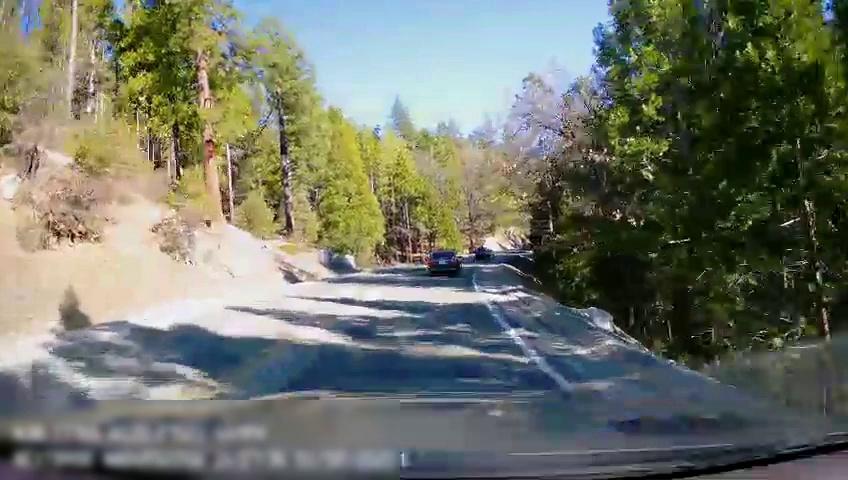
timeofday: Day
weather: Sunny
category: Drivable Space
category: Vehicles | Car
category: Vehicles | Car
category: Lanes | Current Lane